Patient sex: F
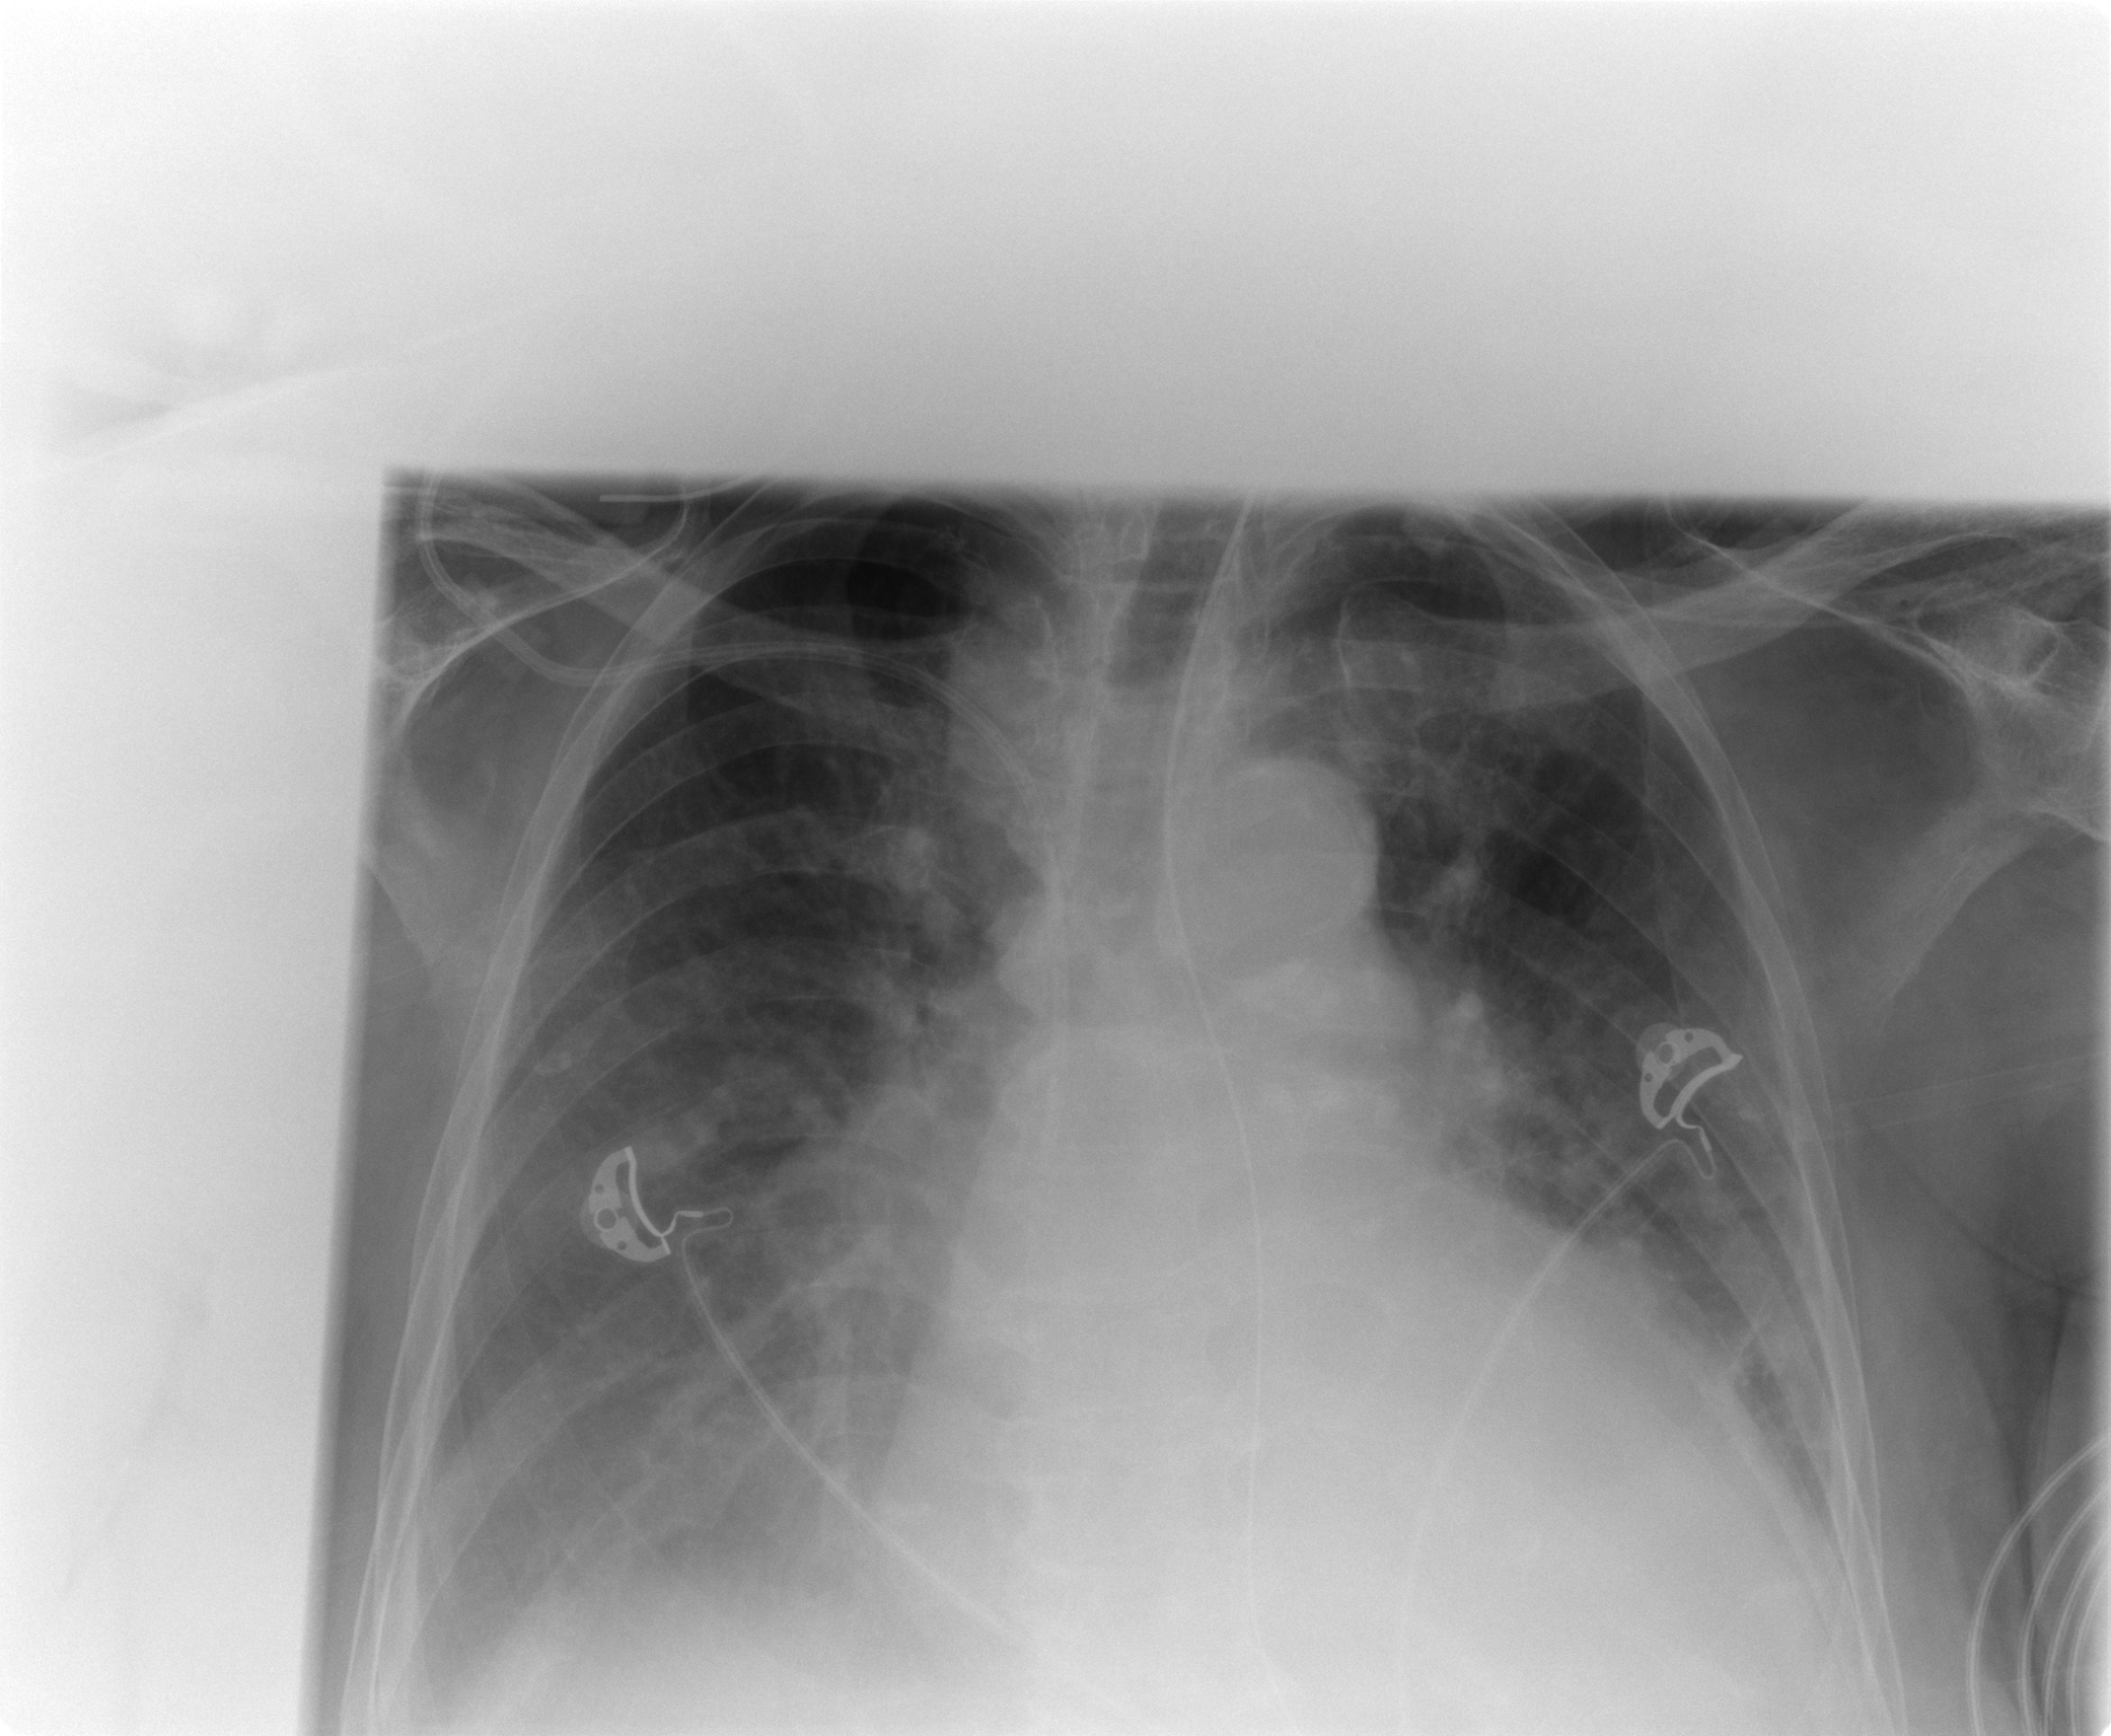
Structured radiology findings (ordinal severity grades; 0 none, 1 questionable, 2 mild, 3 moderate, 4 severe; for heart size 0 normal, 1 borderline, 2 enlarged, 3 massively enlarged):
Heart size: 3
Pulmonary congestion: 2
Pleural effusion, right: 3
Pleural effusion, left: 2
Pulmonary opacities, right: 1
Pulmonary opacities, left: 1
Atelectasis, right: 3
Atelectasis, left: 3